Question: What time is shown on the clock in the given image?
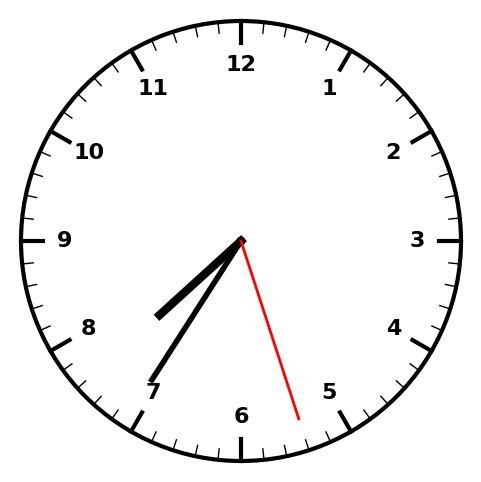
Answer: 07:35:27